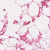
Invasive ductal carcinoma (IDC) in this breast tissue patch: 0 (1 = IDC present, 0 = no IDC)